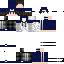
A male human skin with dark skin, wearing brown long hair dressed in a blue hoodie and black pants, featuring a closed mouth.